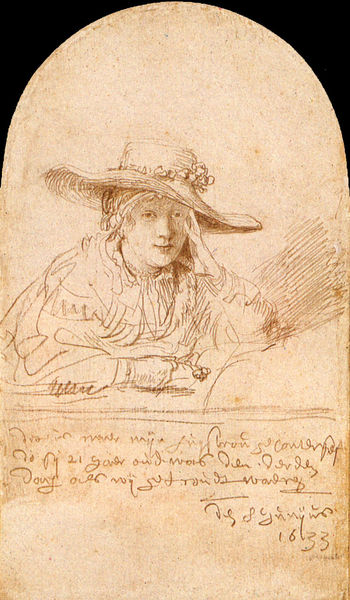
Titel: Saskia
Künstler: Harmensz van Rijn Rembrandt
Institution: Berlin, Staatliche Museen, Preußischer Kulturbesitz, Kupferstichkabinett
Schlagwörter: feder, hand, umhang, sitzen, blume, blumen, braun, frau, frisur, haar, hut, mund, nase, skizze, zeichnung, augen, bluse, kragen, niederlande, portrait, porträt, haare, hübsch, locken, oval, lächeln, schrift, papier, grafik, linien, strohhut, inschrift, maler, striche, tusche, schraffur, text, selbstportrait, 1633